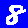
Digit: 8